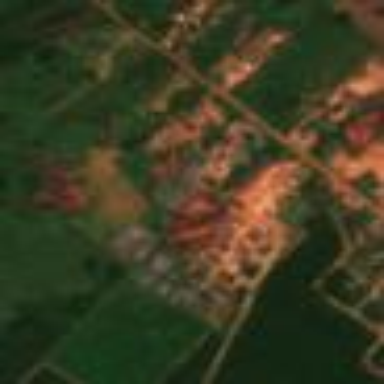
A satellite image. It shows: Industrial area used for timber processing.